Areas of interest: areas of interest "Park and greenspace"
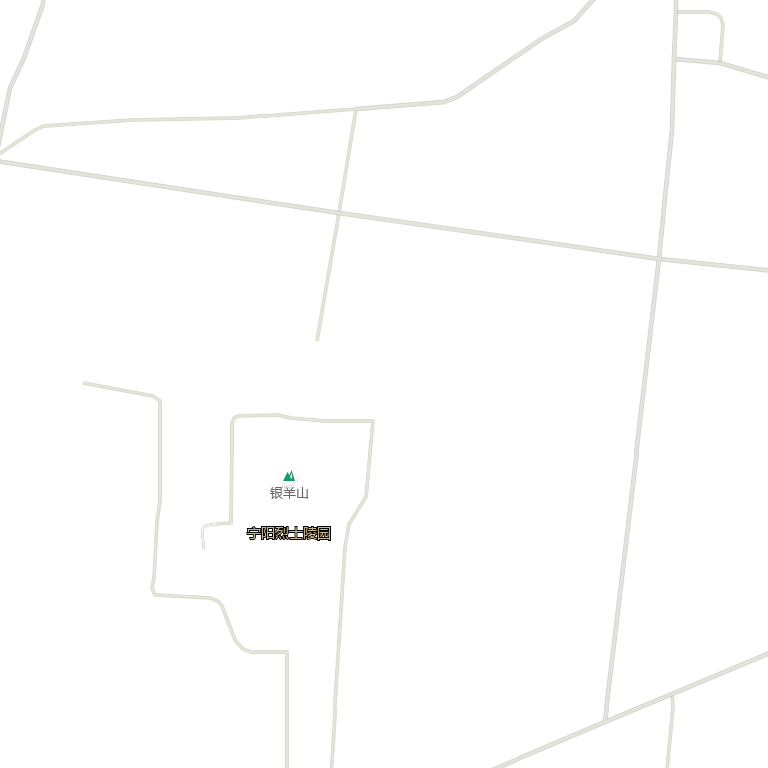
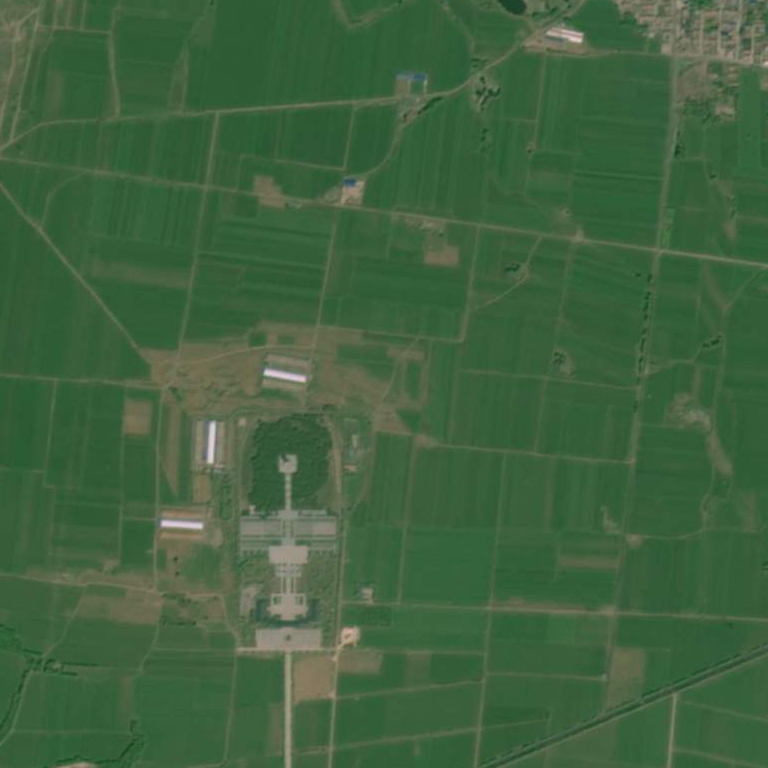